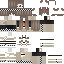
A female human skin with medium skin, wearing brown long hair dressed in a blue hoodie and black pants, featuring a closed mouth.